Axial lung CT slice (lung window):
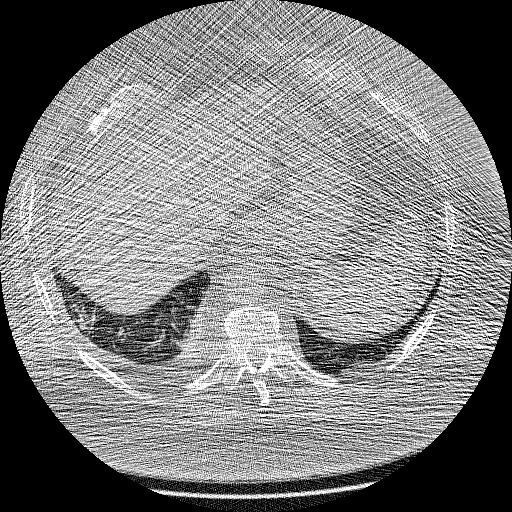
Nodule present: no